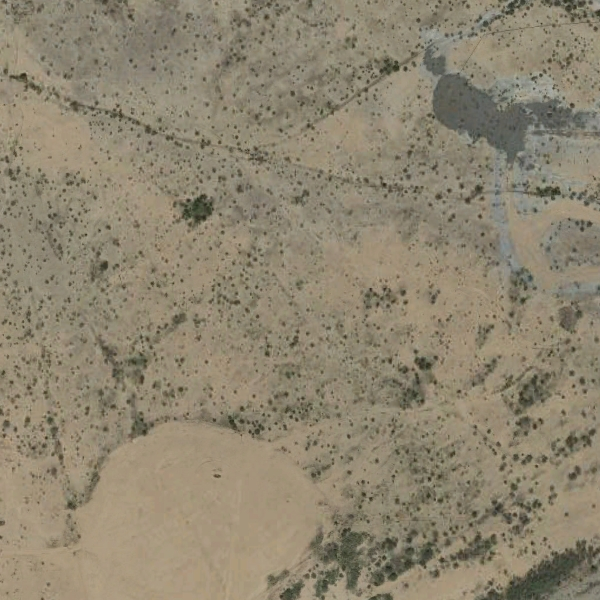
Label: BareLand